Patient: sex F, age 59
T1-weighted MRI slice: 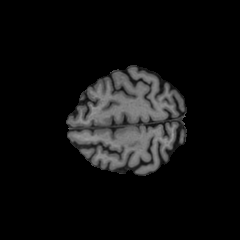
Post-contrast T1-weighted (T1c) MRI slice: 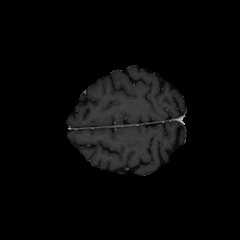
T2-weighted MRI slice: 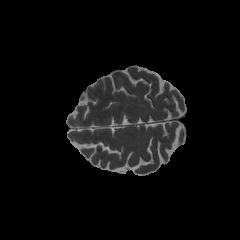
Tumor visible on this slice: no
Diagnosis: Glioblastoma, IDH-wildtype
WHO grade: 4